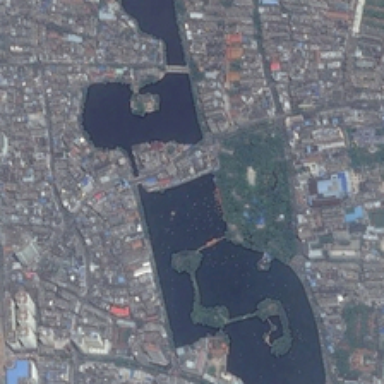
Both sides of the river are densely populated areas .